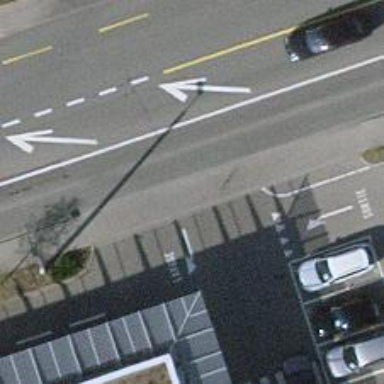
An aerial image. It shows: Unmarked road crossing.